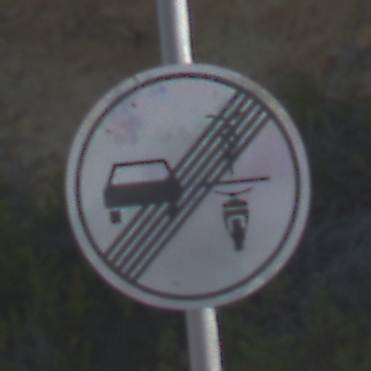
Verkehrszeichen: EndeVerbotUeberholenEinspurigeFahrzeuge
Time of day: MorningAfternoon
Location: Outdoor (Nature)
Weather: Clear
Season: NotSpecified
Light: Natural